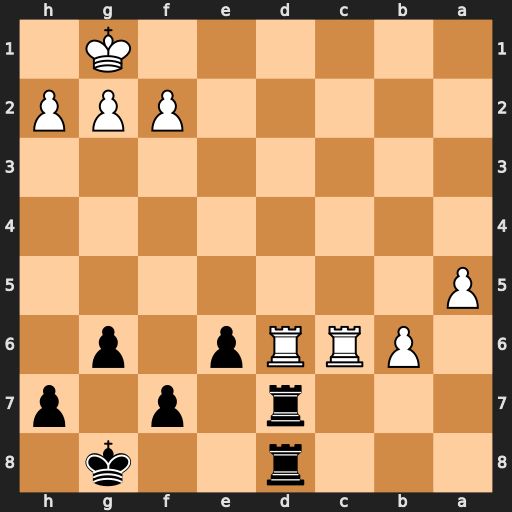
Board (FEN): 3r2k1/3r1p1p/1PRRp1p1/P7/8/8/5PPP/6K1
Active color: b
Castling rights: -
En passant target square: -
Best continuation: Rxd6 Rxd6 Rxd6 Kf1 Rd1+ Ke2 Rb1